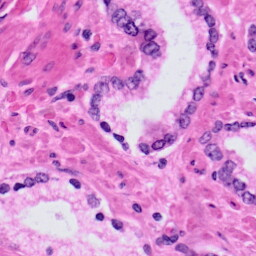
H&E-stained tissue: Prostate